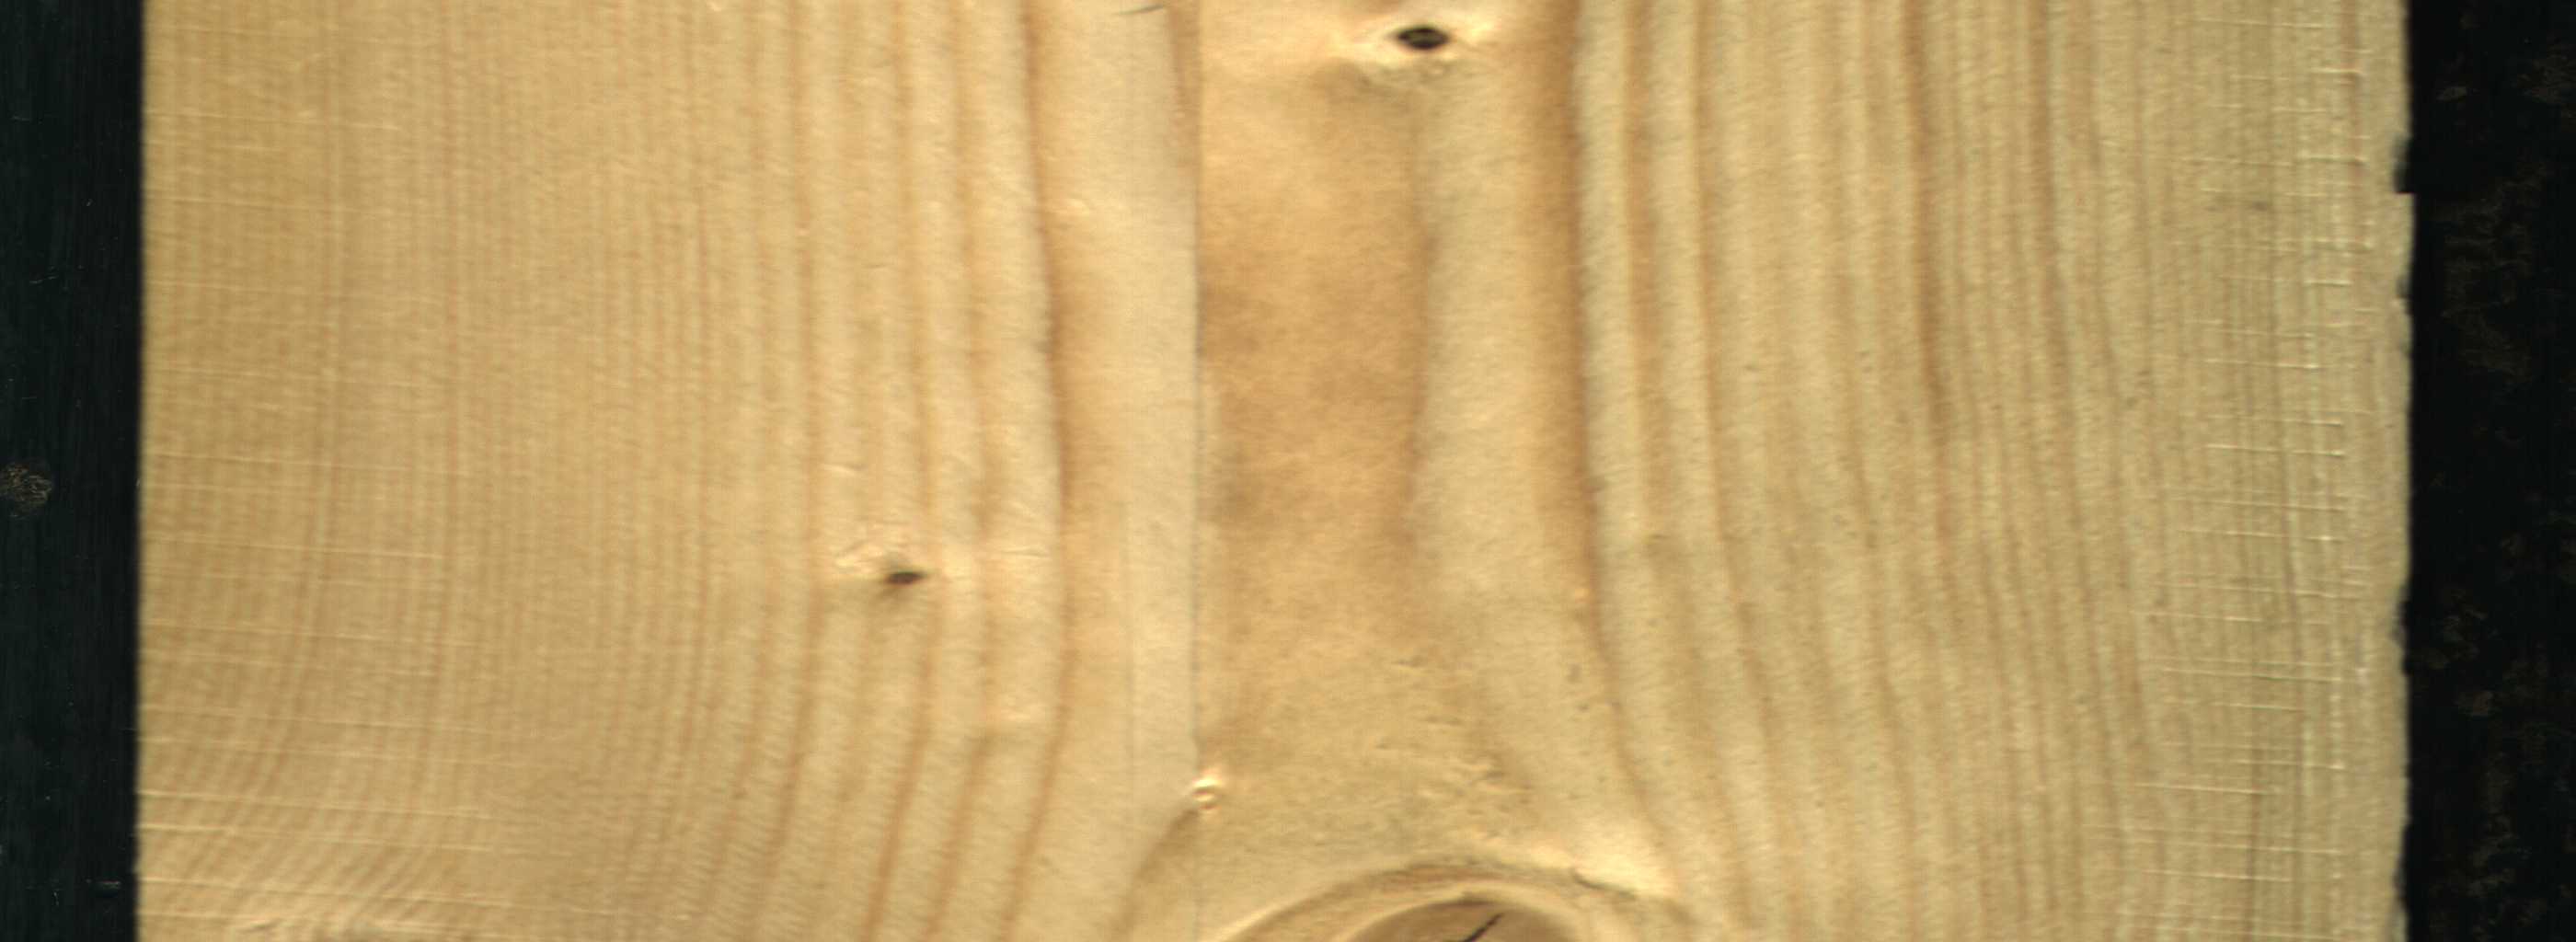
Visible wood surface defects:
knot_with_crack
Dead_Knot
Live_Knot